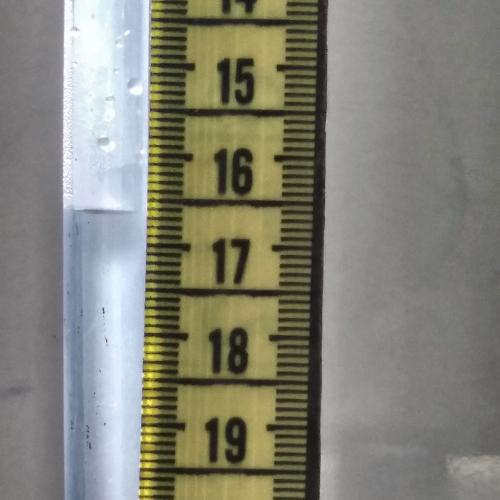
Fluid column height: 16.6 cm